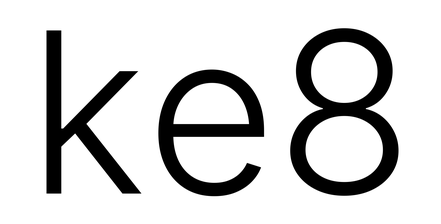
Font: Inter_Light